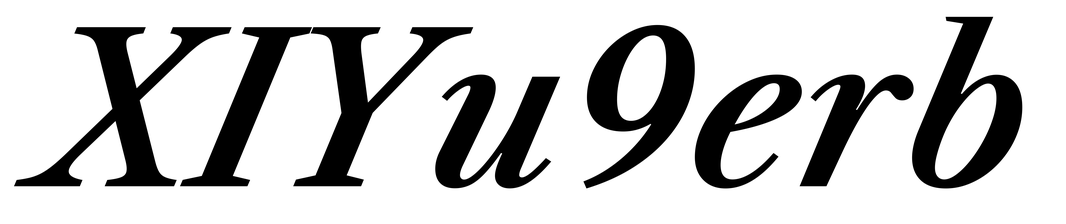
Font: LibreCaslonText-Italic_SemiBold_Italic